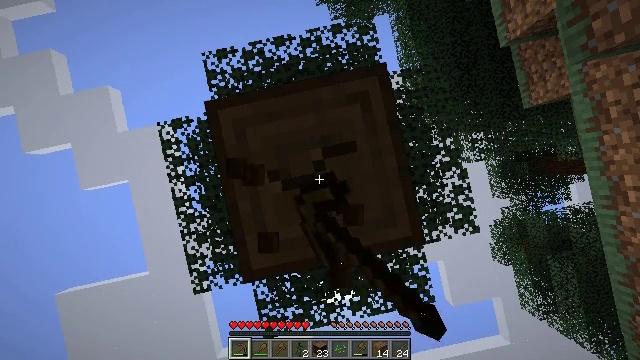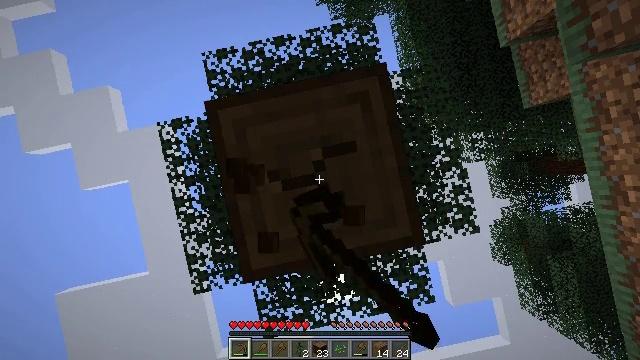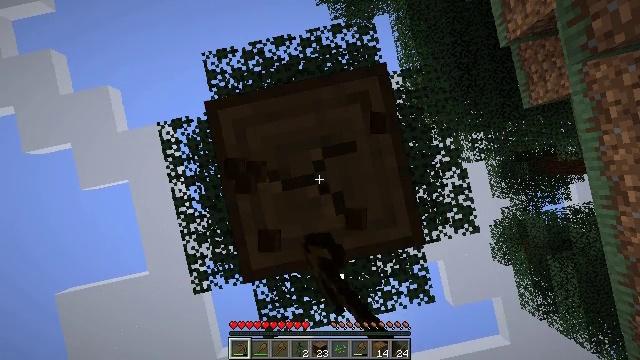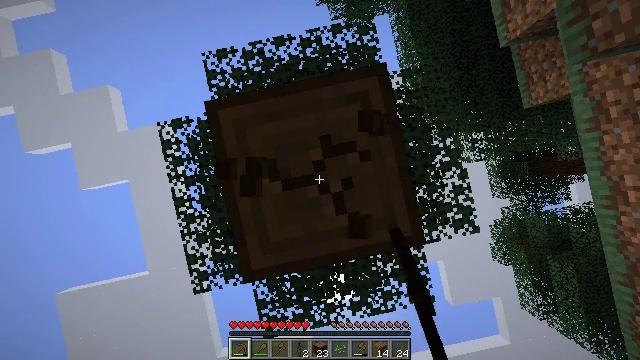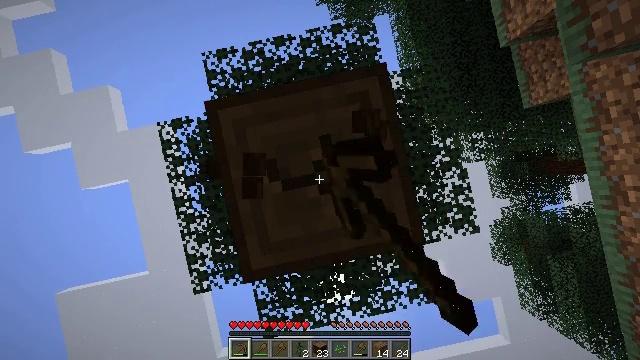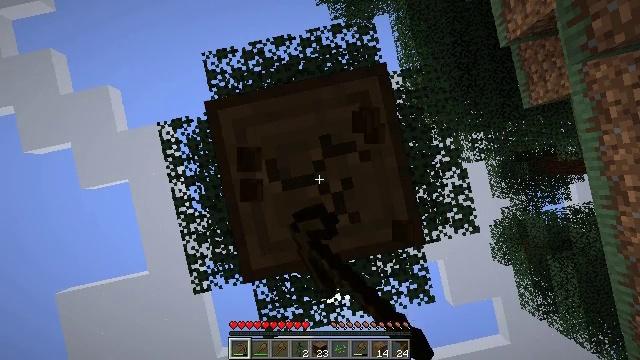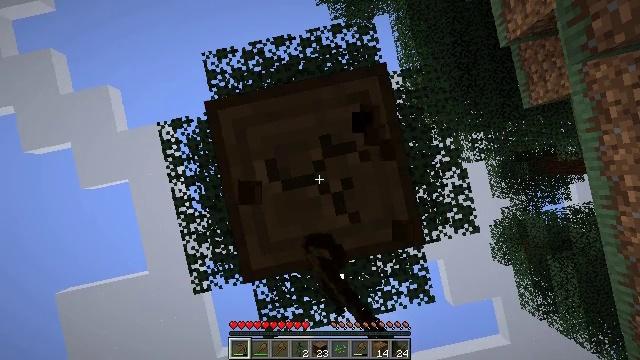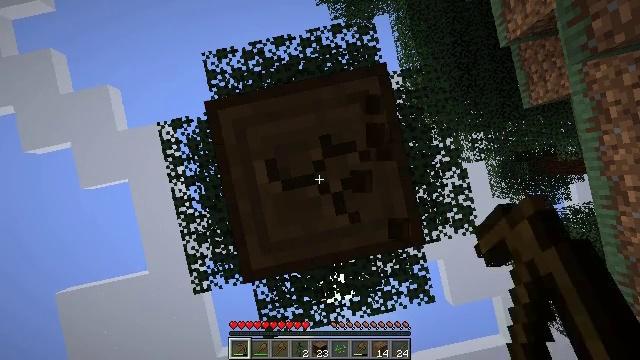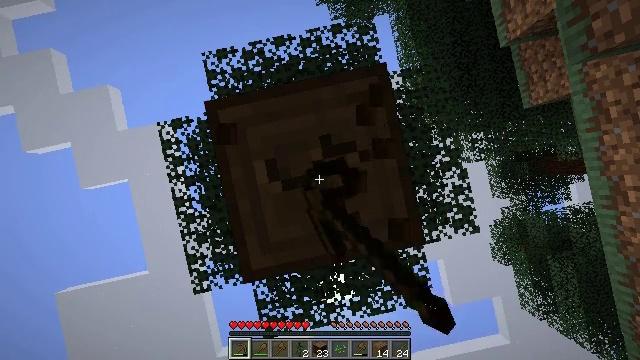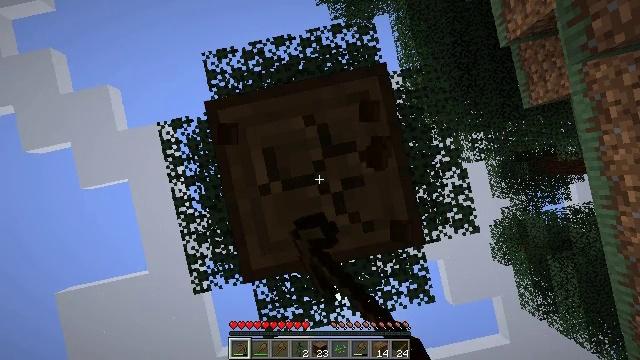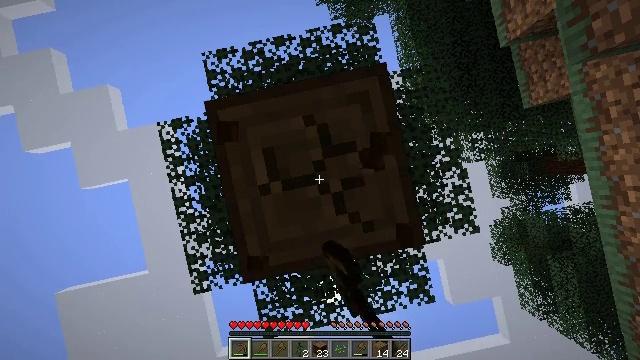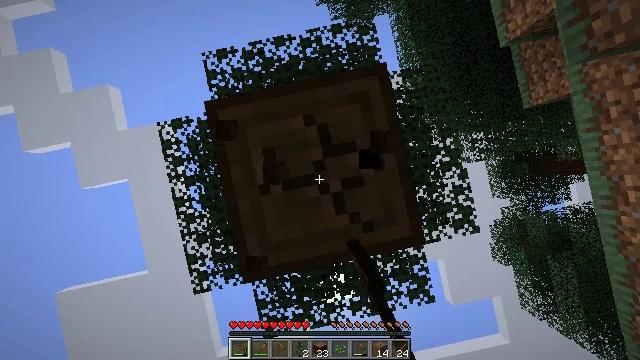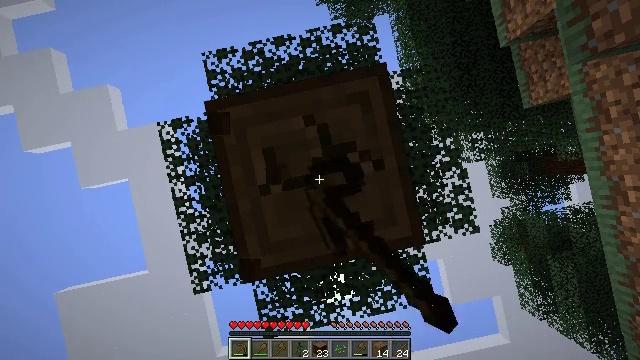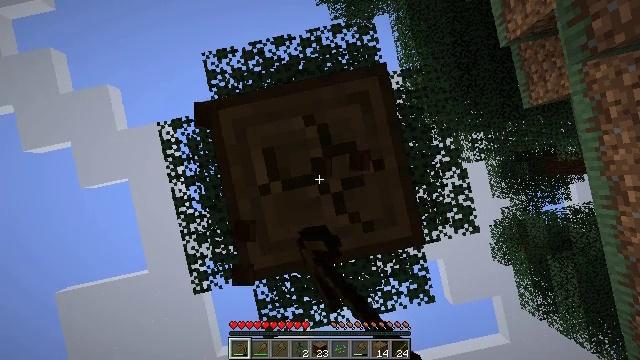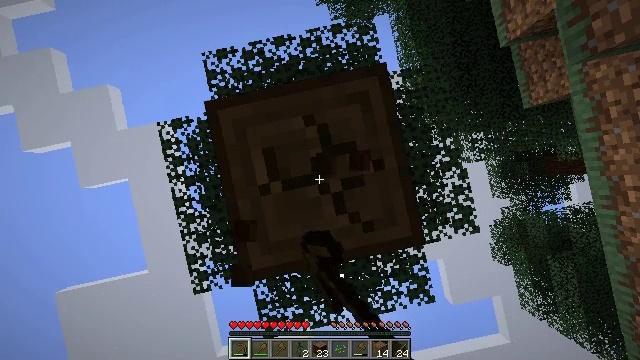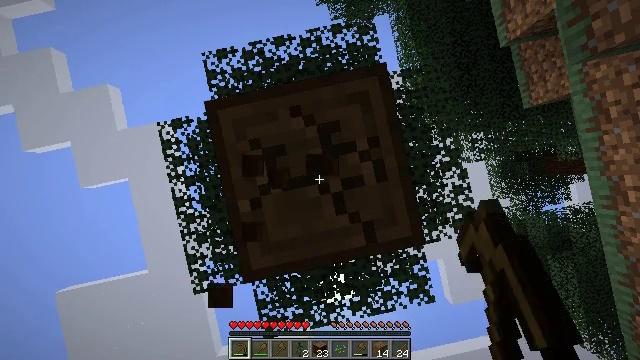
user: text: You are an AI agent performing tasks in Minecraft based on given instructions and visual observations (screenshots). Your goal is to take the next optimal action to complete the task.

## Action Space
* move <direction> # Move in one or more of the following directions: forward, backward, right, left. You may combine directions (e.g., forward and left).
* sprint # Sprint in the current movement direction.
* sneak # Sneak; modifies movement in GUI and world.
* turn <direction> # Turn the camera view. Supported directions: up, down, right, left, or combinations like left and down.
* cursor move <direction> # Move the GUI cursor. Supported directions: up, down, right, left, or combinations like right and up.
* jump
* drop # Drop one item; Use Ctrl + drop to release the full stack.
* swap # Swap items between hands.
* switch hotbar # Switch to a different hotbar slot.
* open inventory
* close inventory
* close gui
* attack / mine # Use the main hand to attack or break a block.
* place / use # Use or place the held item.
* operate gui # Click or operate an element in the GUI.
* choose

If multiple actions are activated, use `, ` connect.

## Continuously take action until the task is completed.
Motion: motion action
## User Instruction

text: Break the spruce log from the tree.
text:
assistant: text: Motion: attack / mine
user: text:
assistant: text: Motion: attack / mine
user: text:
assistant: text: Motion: attack / mine
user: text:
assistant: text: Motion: attack / mine
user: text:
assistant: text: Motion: attack / mine
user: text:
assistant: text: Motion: attack / mine
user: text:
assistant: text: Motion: attack / mine
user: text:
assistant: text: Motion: attack / mine
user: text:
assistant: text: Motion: attack / mine
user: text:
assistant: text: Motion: attack / mine
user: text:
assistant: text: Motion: attack / mine
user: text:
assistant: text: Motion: attack / mine
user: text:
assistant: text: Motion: attack / mine
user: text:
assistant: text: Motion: attack / mine
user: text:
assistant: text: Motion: attack / mine
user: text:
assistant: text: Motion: attack / mine
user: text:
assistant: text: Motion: attack / mine
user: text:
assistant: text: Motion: attack / mine
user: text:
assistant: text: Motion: attack / mine
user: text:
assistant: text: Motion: attack / mine
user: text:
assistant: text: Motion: attack / mine
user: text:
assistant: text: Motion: attack / mine
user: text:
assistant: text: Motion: attack / mine
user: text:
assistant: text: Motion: attack / mine
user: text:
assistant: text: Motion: attack / mine
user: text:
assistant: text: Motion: attack / mine
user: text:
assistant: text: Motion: attack / mine
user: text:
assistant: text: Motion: attack / mine
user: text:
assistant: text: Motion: attack / mine
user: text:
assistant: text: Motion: attack / mine